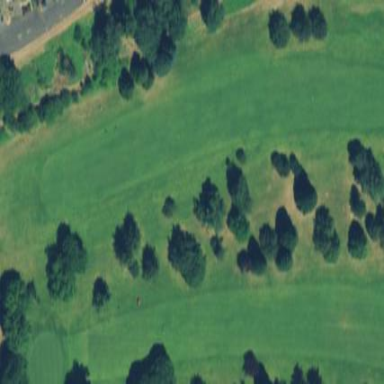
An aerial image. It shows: Well-maintained grassy area known as the fairway on golf course.